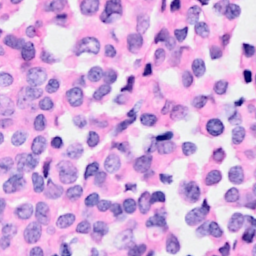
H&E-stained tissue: Breast